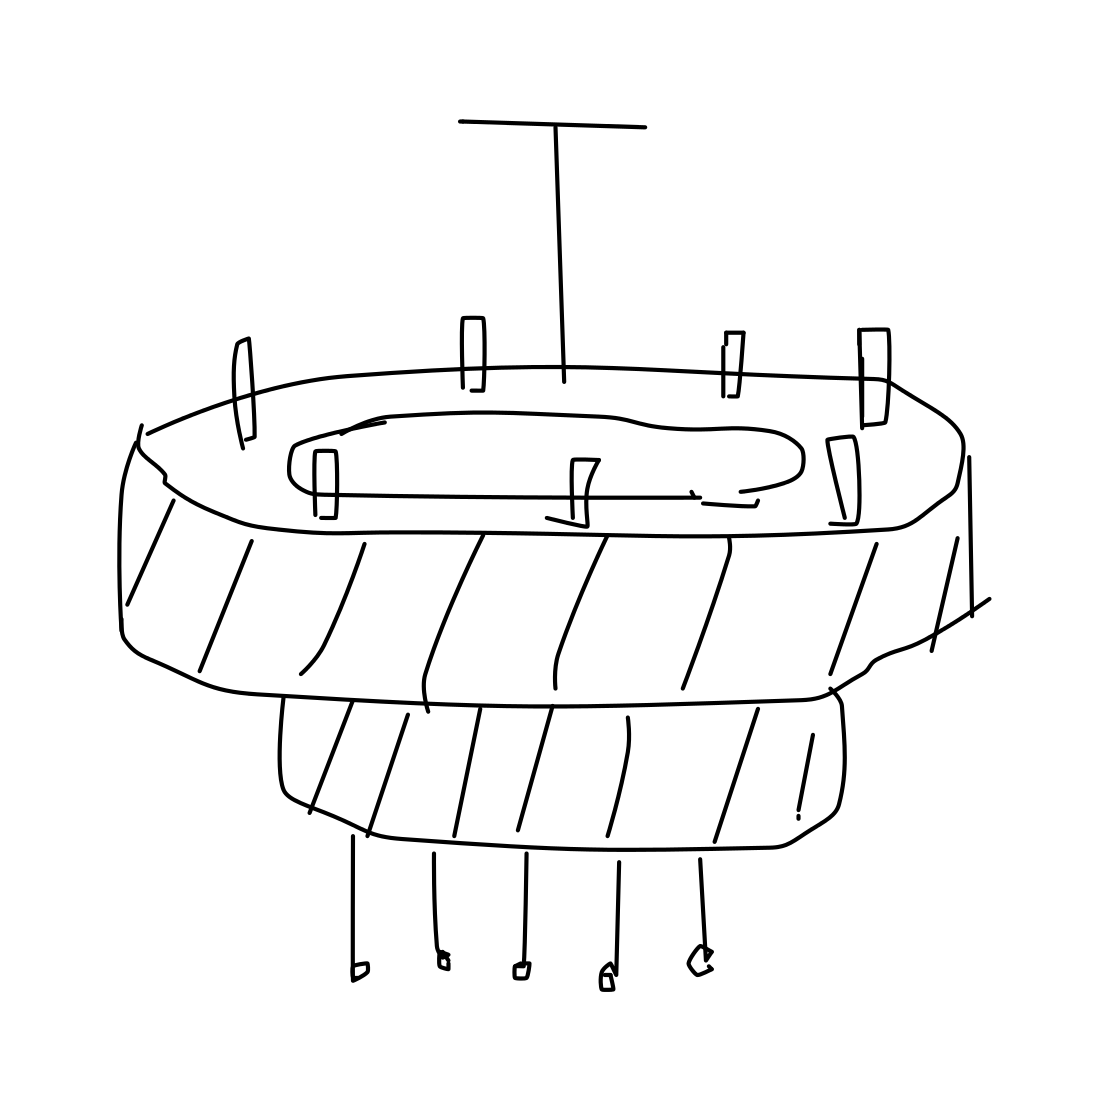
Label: chandelier